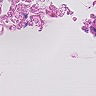
Metastatic tissue present: no